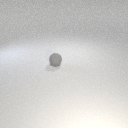
small gray rubber sphere